Question: I'm trying to create a popup with Windows Phone Toolkit DatePicker & TimePicker, with the following XAML:
'''
<Popup x:Name="MyPopup">
<Border BorderThickness="2" Margin="10" BorderBrush="{StaticResource PhoneAccentBrush}">
<StackPanel>
<toolkit:DatePicker Name="datePicker" />
<toolkit:TimePicker Name="timePicker"/>
</StackPanel>
</Border>
</Popup>
'''
This works, but every time I click either of them, they are rendered under the popup, e.g.

I can't figure out any way to hide the Popup while displaying the DatePicker or TimePicker.
I've tried setting the Z-Index of the controls to be greater than the Popup, as follows:
'''
void timePicker_GotFocus(object sender, RoutedEventArgs e)
{
Canvas.SetZIndex(timePicker, Canvas.GetZIndex(MyPopup) + 1);
}
'''
I've also tried hiding the Popup with
'''
void timePicker_GotFocus(object sender, RoutedEventArgs e)
{
Popup.IsOpen = false;
}
'''
but this closes the popup and the TimePicker/DatePicker.
Is there any way to view the DatePicker/TimePicker controls on top of the Popup control?
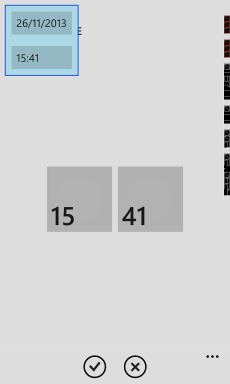
Answer: <URL>
XAML
'''
<Border
Background="{StaticResource PhoneChromeBrush}"
BorderThickness="2"
Margin="10"
BorderBrush="{StaticResource PhoneAccentBrush}">
<StackPanel>
<toolkit:DatePicker
Tap="DatePickerTap" />
<toolkit:TimePicker
Tap="DatePickerTap" />
</StackPanel>
</Border>
</Popup>
'''
Code behind
'''
private bool pickerIsOpen = false;
// constructor
public MainPage()
{
InitializeComponent();
this.Loaded += this.MainPageLoaded;
}
// page loaded
private void MainPageLoaded(object sender, RoutedEventArgs e)
{
if (this.pickerIsOpen)
{
this.MyPopup.IsOpen = true;
this.pickerIsOpen = false;
}
}
// date/time picker tap
private void DatePickerTap(object sender, System.Windows.Input.GestureEventArgs e)
{
this.pickerIsOpen = true;
}
'''